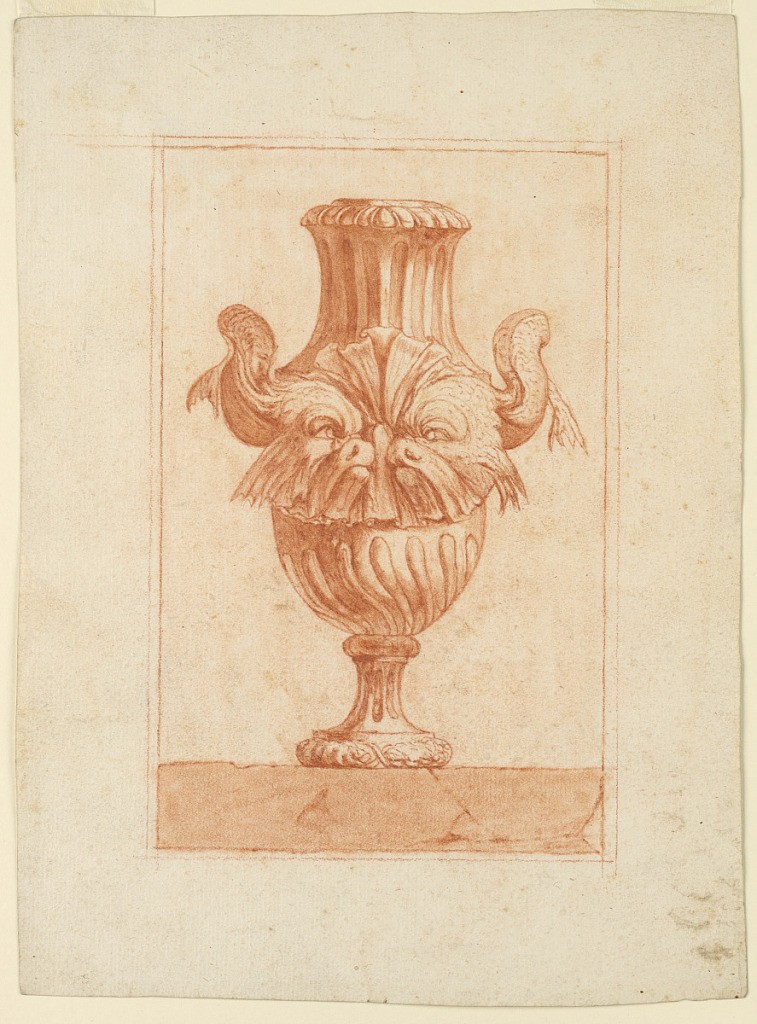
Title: Design for a Vase
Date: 1730–1740
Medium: Graphite, red crayon on paper
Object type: Drawing
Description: Elevation of a vase decorated with two facing dolphins whose tails compose handles. Spiral gadrooning at the lower body. Standing on a cracked ground.